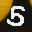
Label: 5